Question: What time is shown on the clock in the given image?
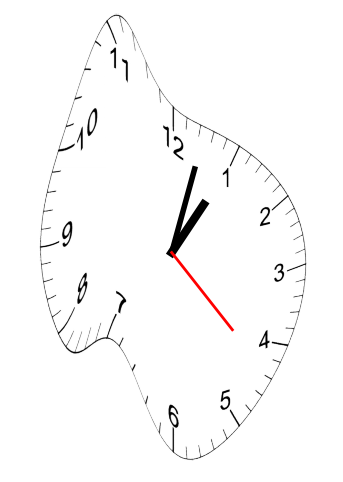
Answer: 01:02:22